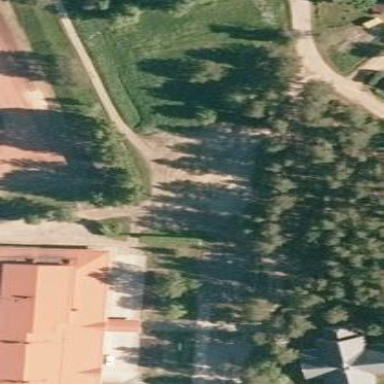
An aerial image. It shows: Unpaved surface parking area.